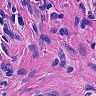
Metastatic tissue present: yes